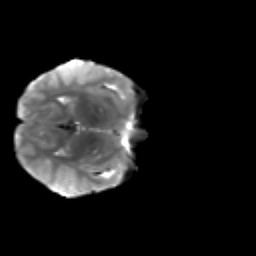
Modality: T2w
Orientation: axial
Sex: male
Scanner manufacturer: siemens
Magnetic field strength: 3 T
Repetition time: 5 s
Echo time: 0.071 s